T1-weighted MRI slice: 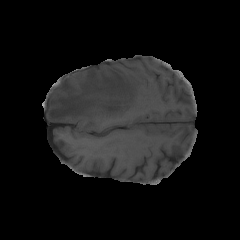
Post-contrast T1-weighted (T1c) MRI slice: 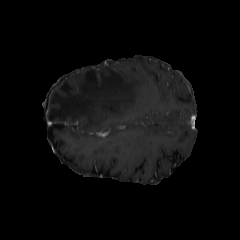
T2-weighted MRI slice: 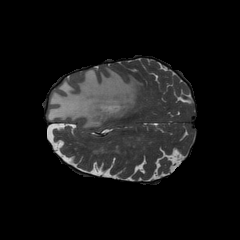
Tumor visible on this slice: yes